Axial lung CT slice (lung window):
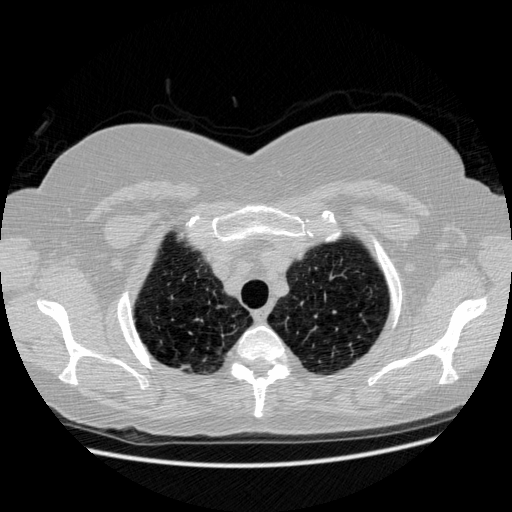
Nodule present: no